Question: I am trying to remove the existing 'Search' box on top-right of the Table. And realign the 'Show Entries' section at the bottom of the Table just below 'Showing x of y entries'
I have used the following code.
'''
"sDom": '<"top">tip<"bottom"flp><"clear">'
'''
And it has mixed up the alignment at the footer completely.

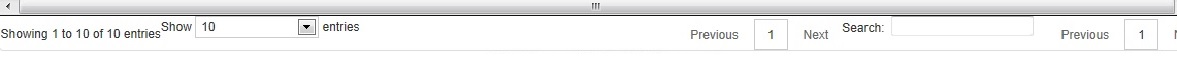
Answer: ### SOLUTION
Use the following value for 'sDom' to display page length control at the bottom:
'''
"sDom": '<"top">t<"bottom"ilp<"clear">>'
'''
See <URL> on 'sDom' option for more details and explanation of 't', 'i', 'l', 'p' and other characters.
In order to display informational control and page length control on the left side, add extra CSS rules shown below:
'''
.dataTables_info, .dataTables_length {
float:left;
width:auto;
padding-right:15px;
}
'''
### DEMO
See <URL> for demonstration.